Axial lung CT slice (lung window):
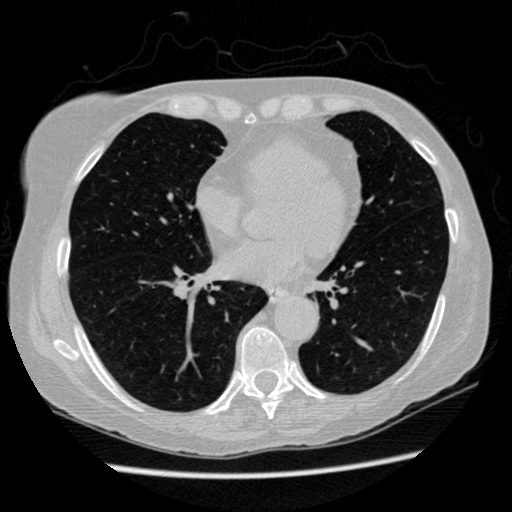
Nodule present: no